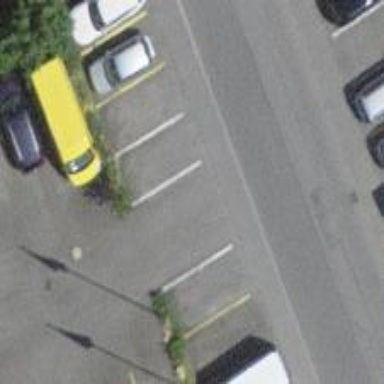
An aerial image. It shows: Road serving as parking aisle.